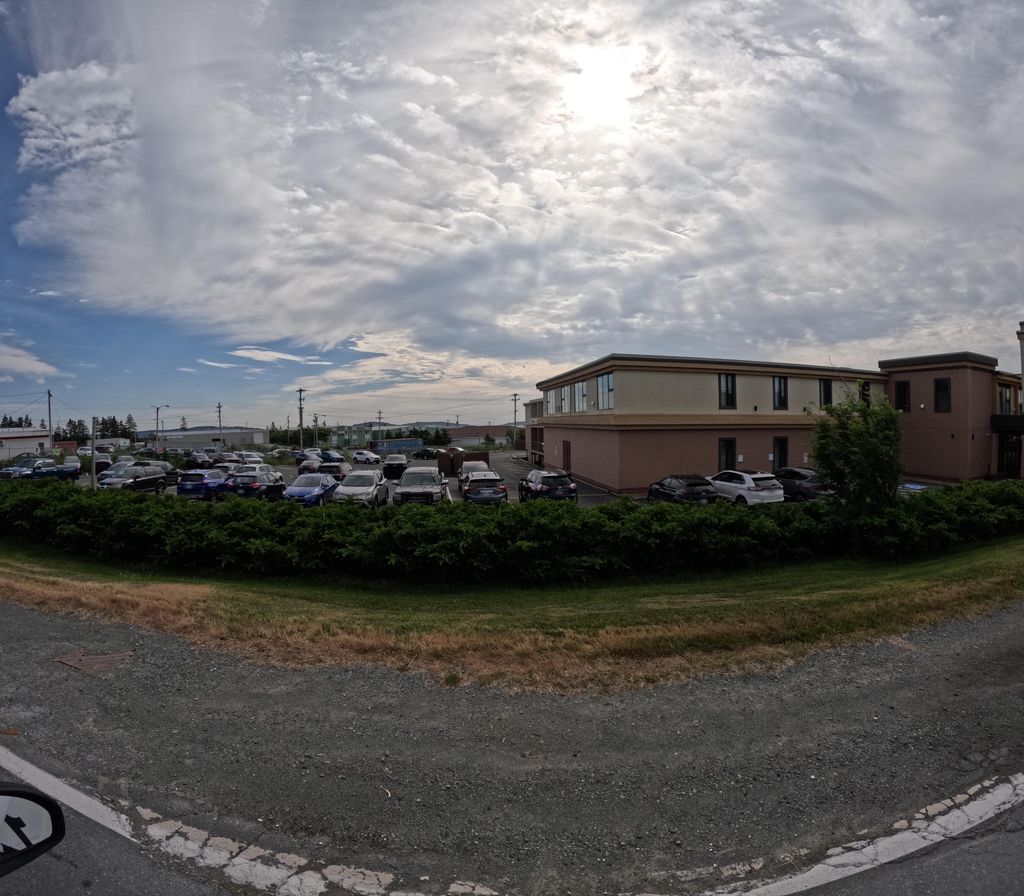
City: st_johns